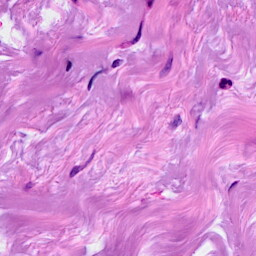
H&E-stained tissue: Breast